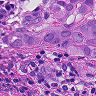
Metastatic tissue present: yes